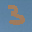
Label: 3